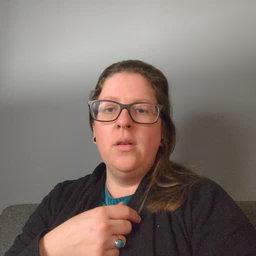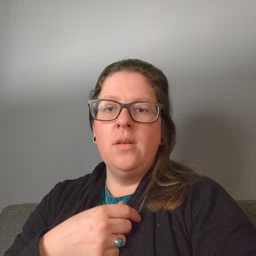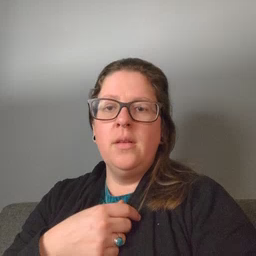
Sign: dance